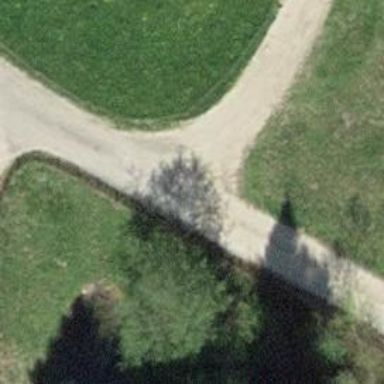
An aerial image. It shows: Gravel track with grade 2 quality.